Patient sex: F
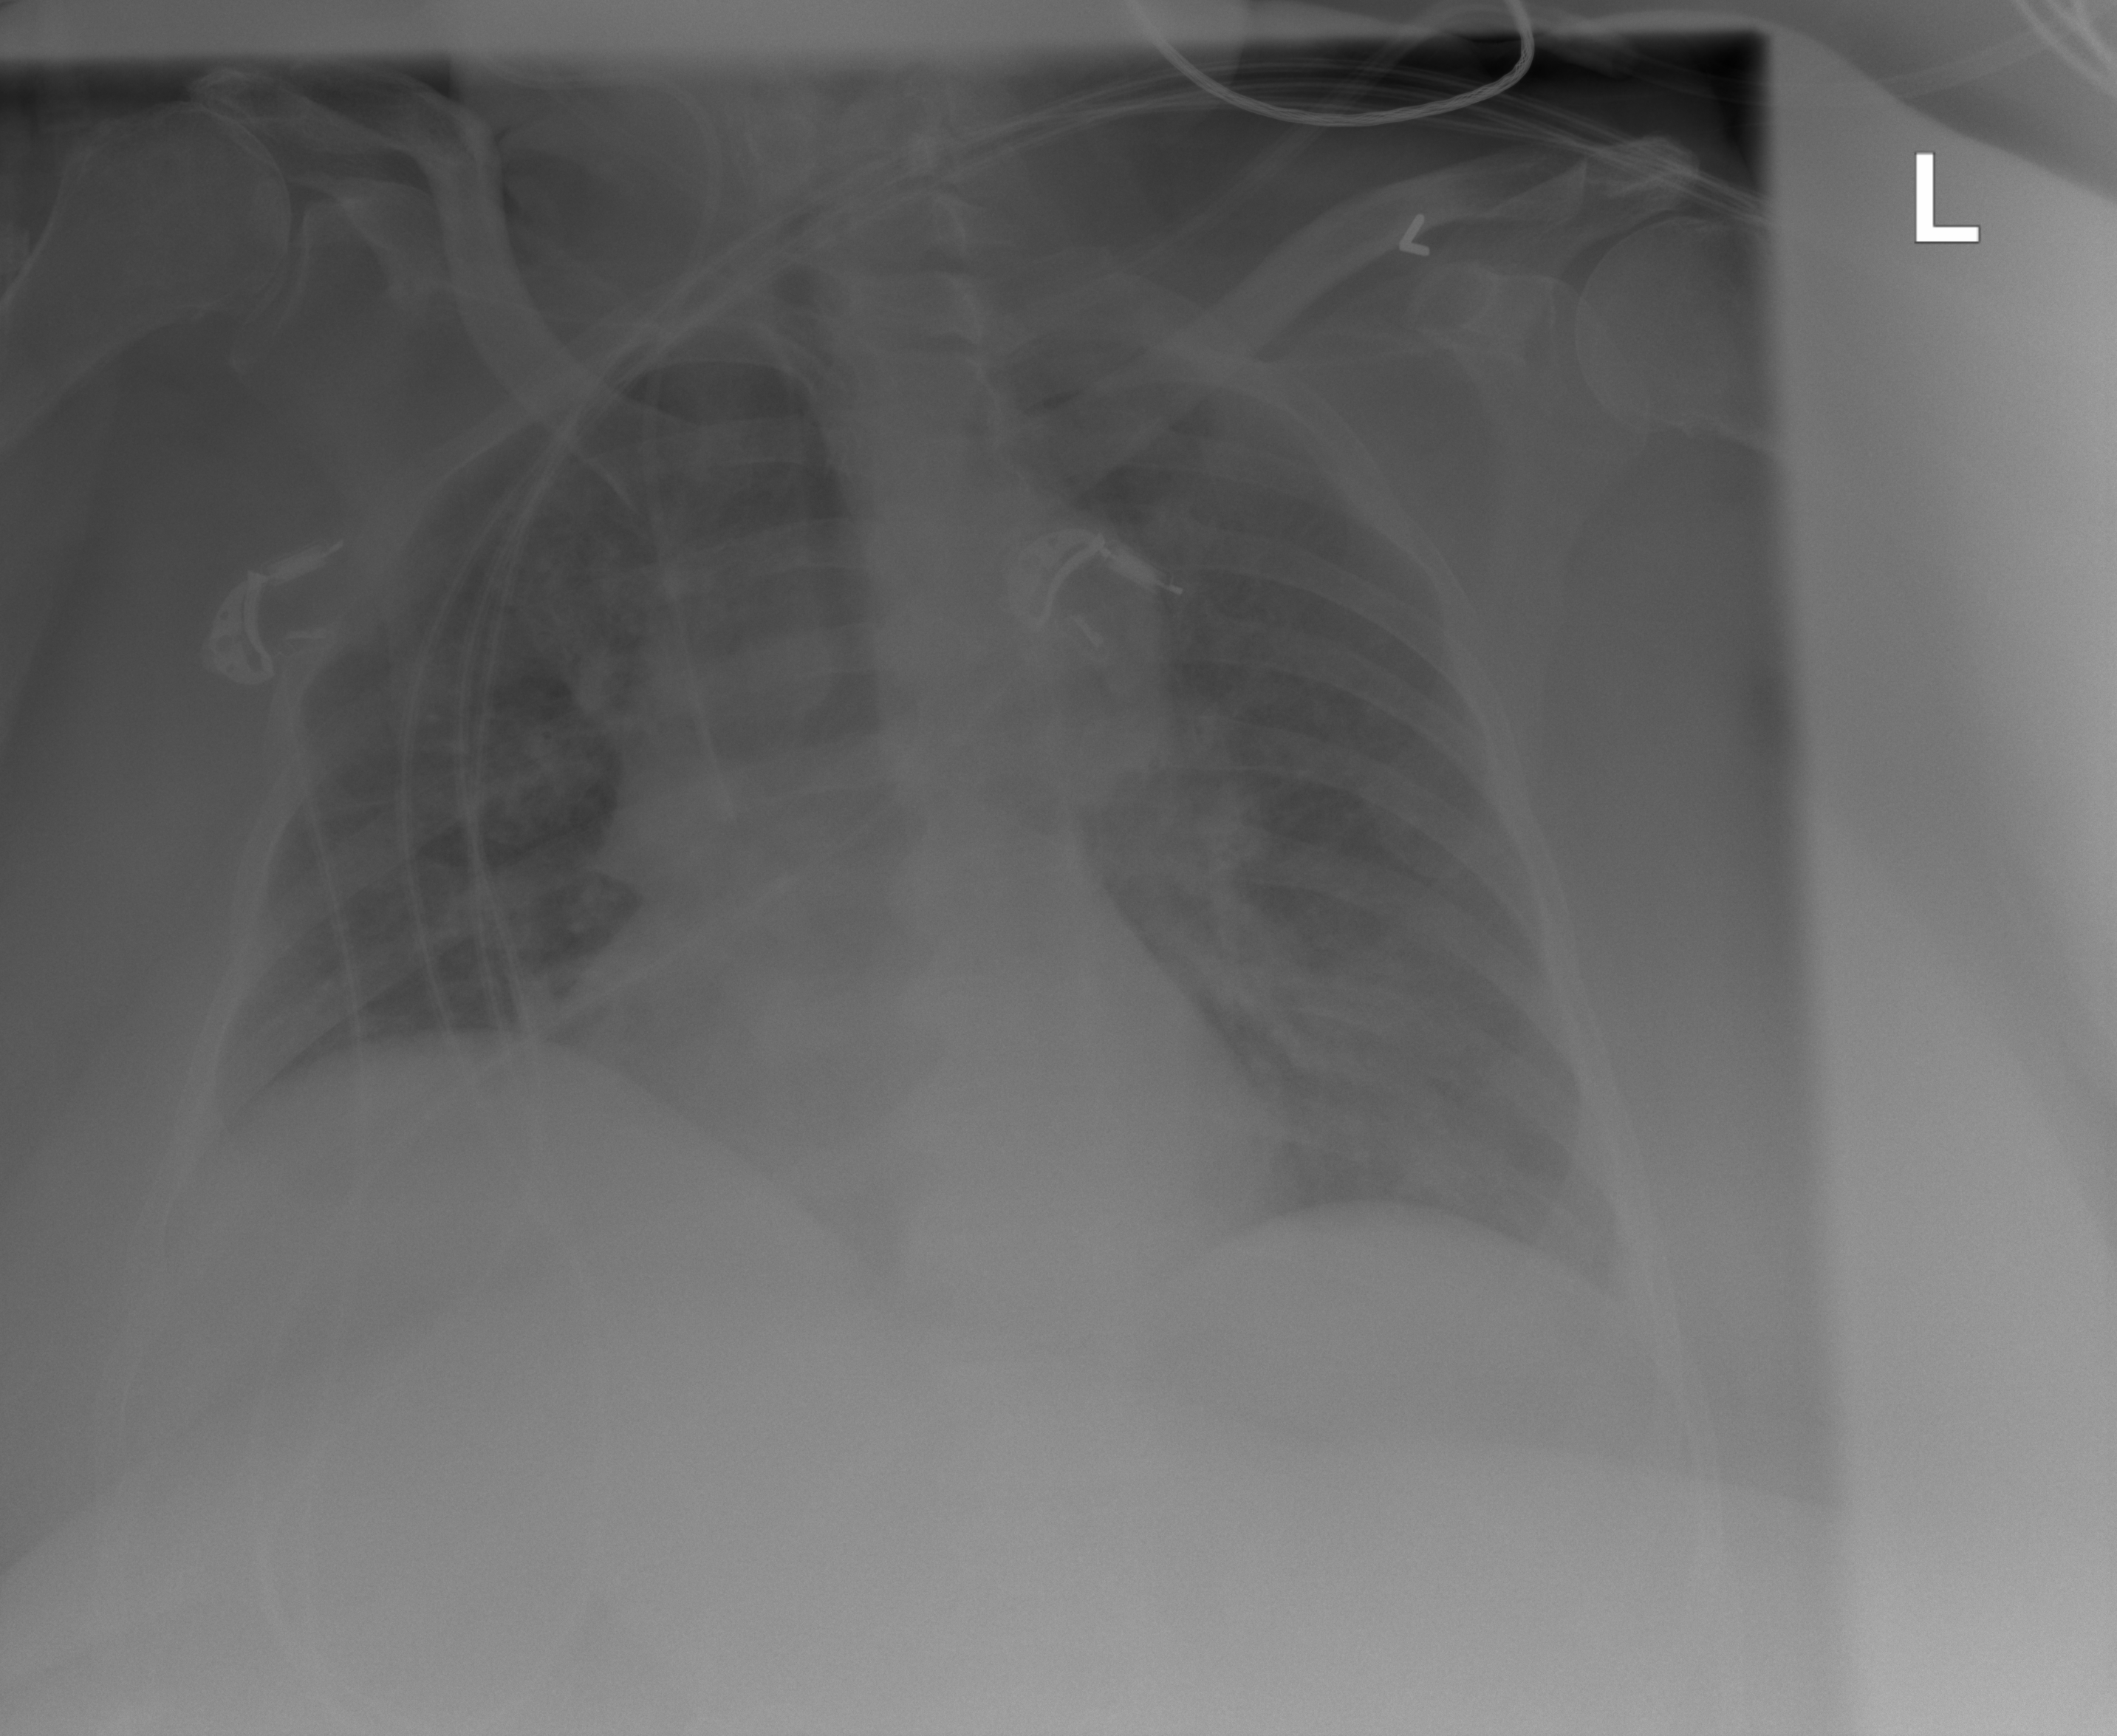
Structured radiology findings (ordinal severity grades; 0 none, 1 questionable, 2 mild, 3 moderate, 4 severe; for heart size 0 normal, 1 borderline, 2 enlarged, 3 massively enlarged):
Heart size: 0
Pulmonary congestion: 0
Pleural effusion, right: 0
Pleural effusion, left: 1
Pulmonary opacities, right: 0
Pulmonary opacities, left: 0
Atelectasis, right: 0
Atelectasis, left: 0